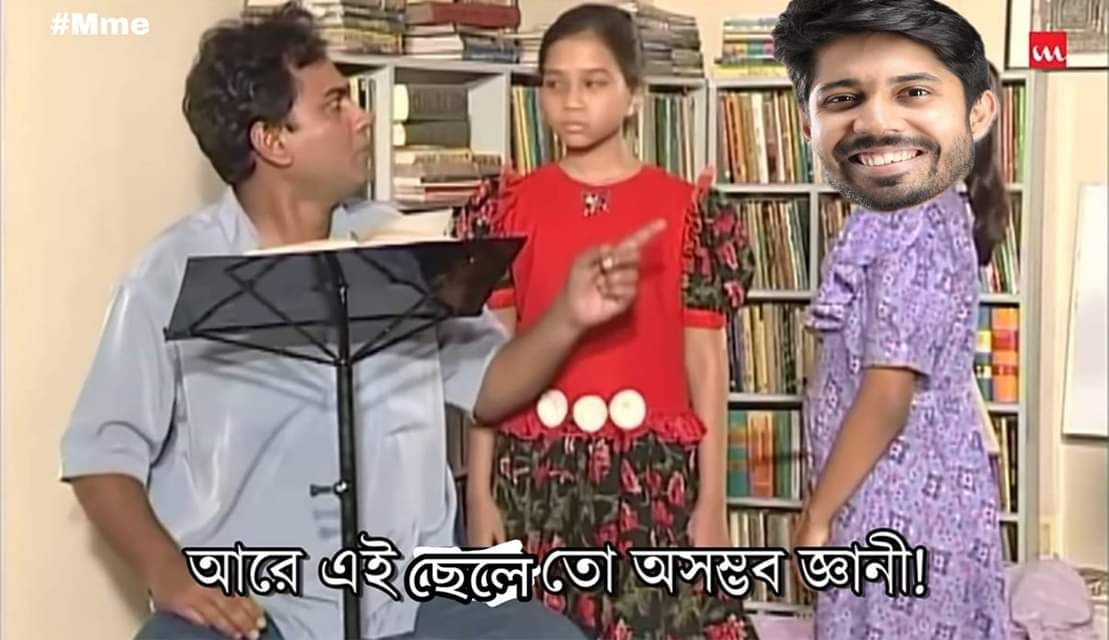
Caption: আরে এই ছেলে তো অসম্ভব জ্ঞানী !
Label: hate